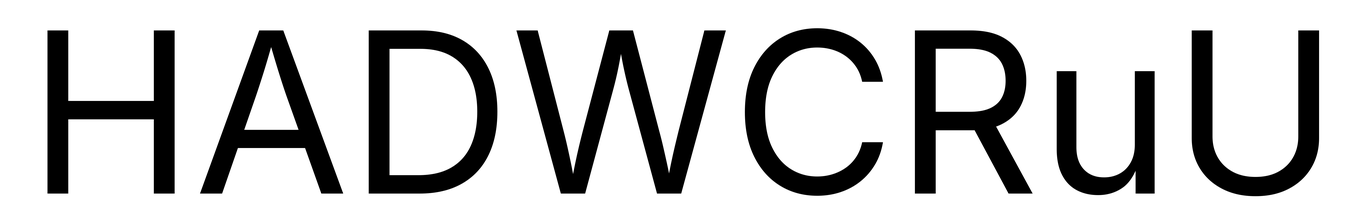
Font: Inter_Regular